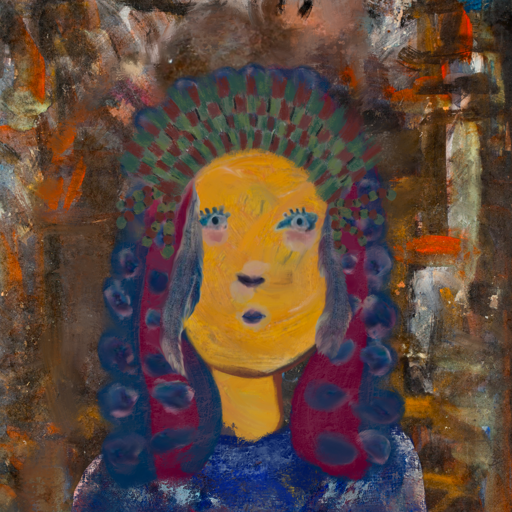
Background: GypsyQueen, Head And Neck Front: After_Raid, Face Front: Hill_Girl, Bust: Irani, Hair Front: Hill_Girl, Head Accessory: After_Raid_Crown, Second Necklace: Blank, Necklace: Blank, Baby: Blank